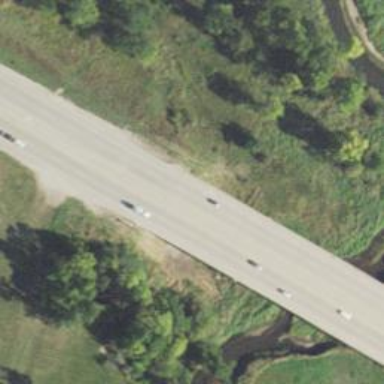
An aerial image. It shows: Bridge crossing over highway trunk expressway.